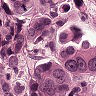
Metastatic tissue present: yes